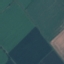
Label: AnnualCrop